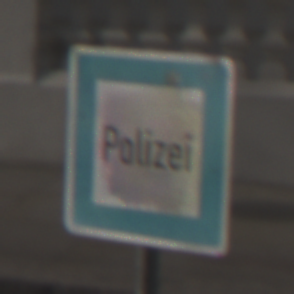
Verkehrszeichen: Polizei
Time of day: MorningAfternoon
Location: Outdoor (Urban)
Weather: PartlyCloudy
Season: NotSpecified
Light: Natural